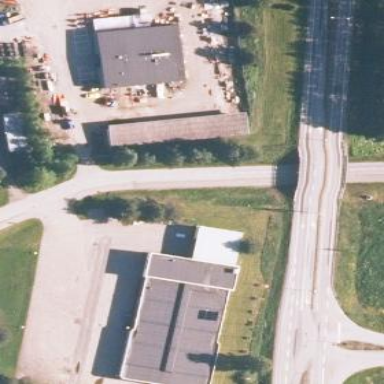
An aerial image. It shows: Retail building.